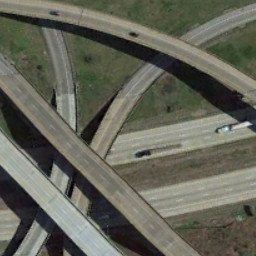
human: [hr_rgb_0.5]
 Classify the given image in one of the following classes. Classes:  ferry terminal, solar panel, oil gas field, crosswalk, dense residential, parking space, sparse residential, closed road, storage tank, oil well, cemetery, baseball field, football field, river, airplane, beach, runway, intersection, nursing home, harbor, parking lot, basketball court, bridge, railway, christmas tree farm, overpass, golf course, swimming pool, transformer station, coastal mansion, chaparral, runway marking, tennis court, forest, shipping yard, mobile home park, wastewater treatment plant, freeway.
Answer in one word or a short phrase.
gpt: overpass